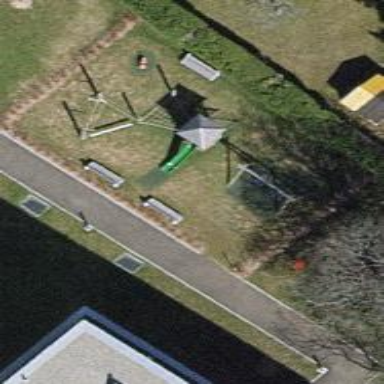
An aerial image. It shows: Playground area for leisure land.